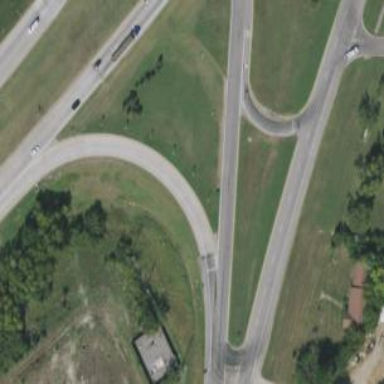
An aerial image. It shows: Primary link highway.